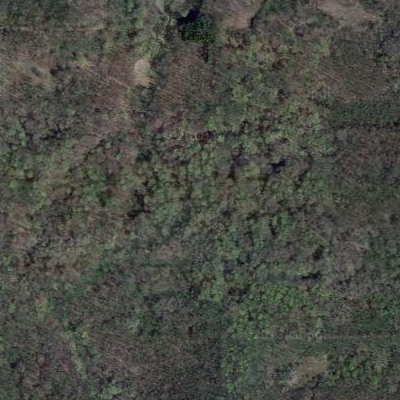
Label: Forest